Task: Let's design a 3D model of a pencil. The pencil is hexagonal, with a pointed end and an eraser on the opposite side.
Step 112:
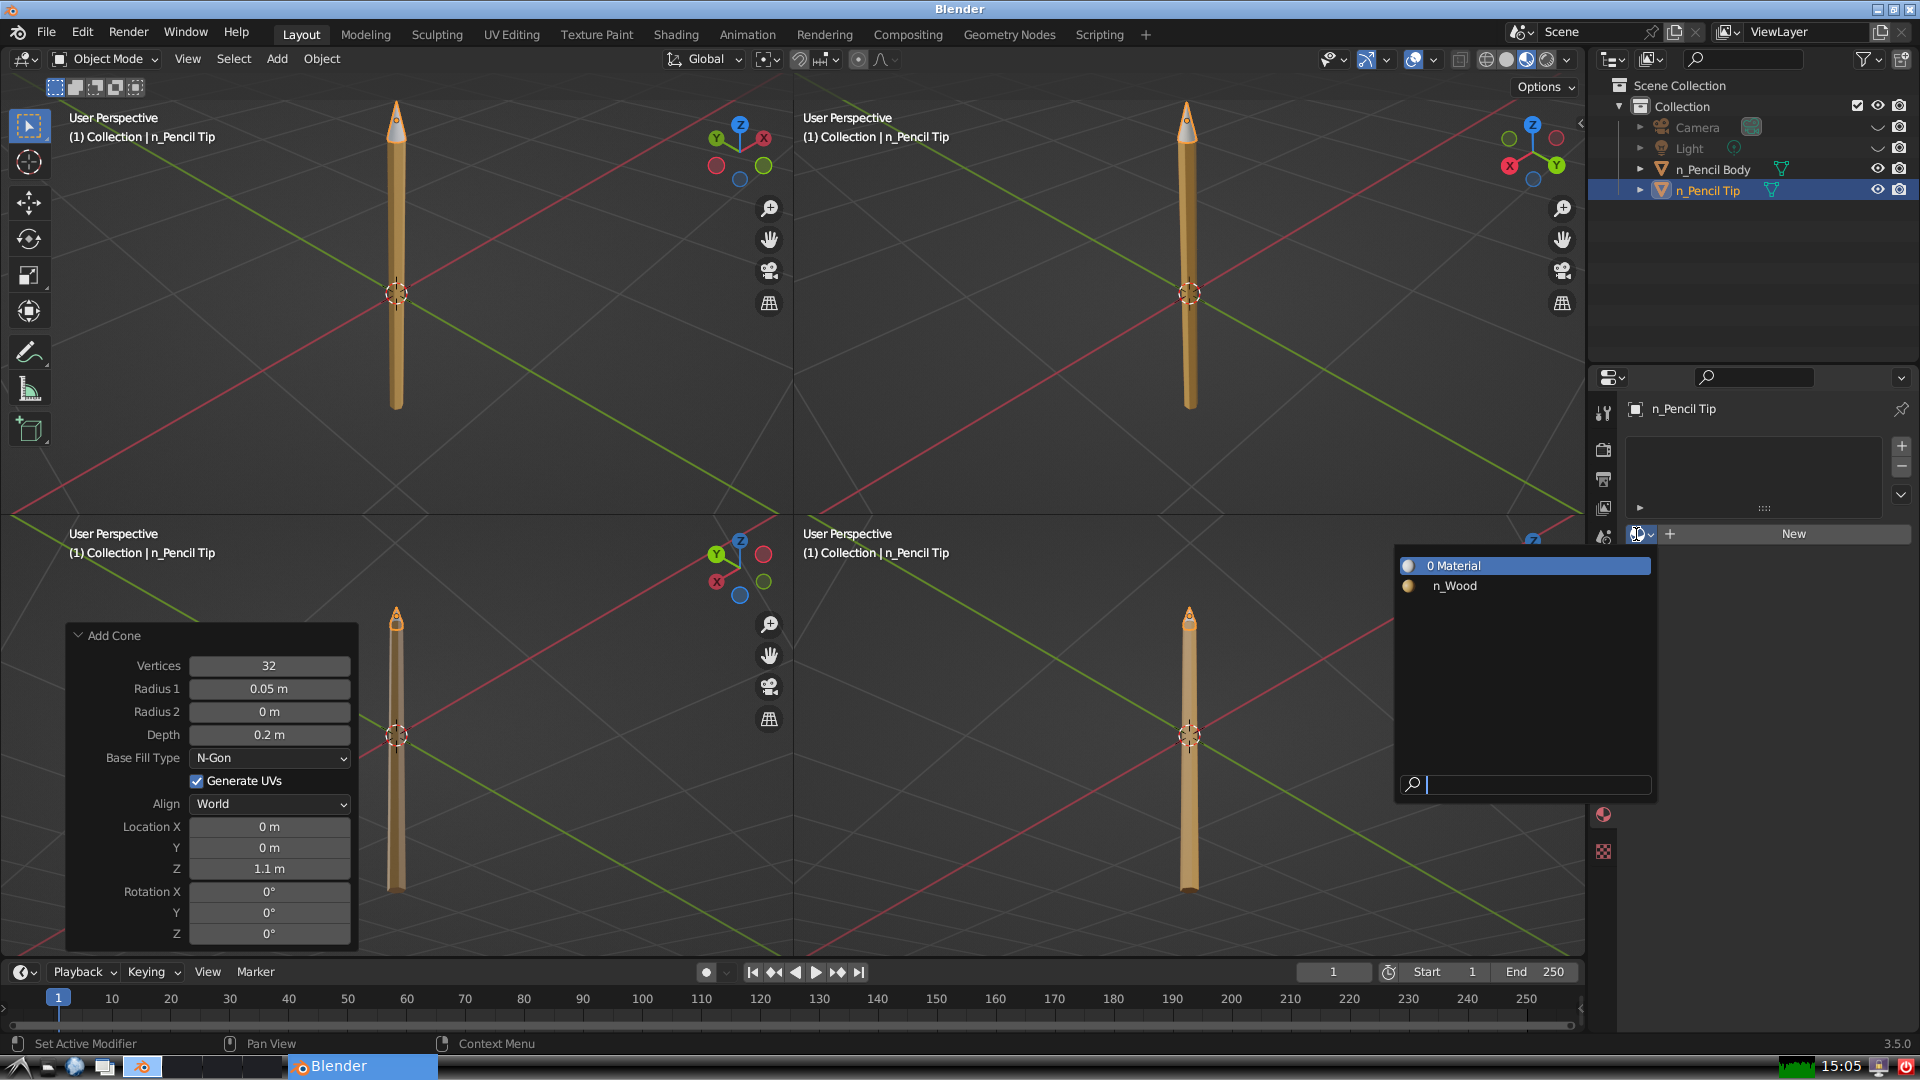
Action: input_text: n_Wood